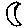
Label: moon